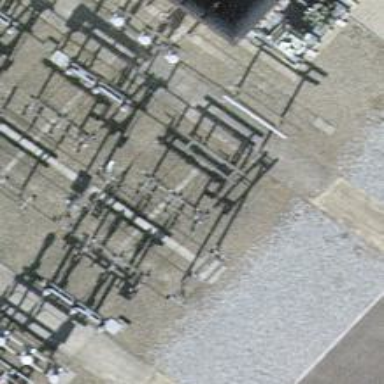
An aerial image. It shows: Switch for power supply.